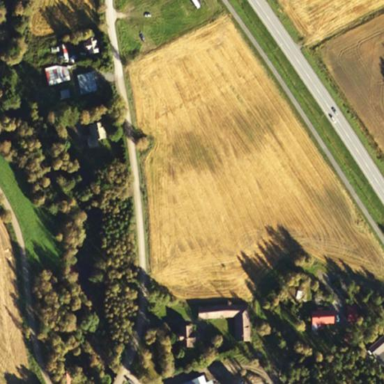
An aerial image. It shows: View of farmland.